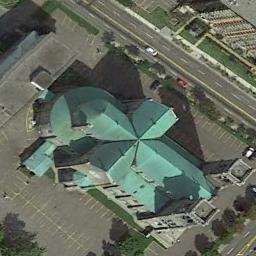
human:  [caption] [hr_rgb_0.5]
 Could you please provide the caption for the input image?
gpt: There is a green church on the open place .

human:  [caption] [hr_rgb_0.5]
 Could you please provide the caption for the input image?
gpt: The church with two towers and the rest of the church has a green cross-shaped roof .

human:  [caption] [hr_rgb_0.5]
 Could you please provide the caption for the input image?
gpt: This is a church that looks like a cross from above .

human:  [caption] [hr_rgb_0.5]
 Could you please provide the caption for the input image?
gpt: A church with a cyan roof  The main house of the church has a cross-shaped roof  There are many trees and a road around the church  There are many cars on the road .

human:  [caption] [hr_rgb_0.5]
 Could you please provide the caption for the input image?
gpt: There are many cars on the road near the church .